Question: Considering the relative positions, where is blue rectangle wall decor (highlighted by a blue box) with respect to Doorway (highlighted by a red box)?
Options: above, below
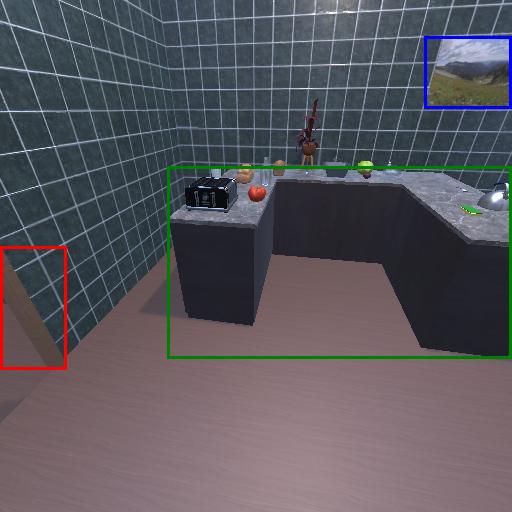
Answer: above